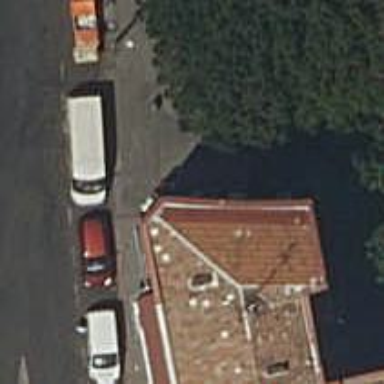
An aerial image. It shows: Bakery.